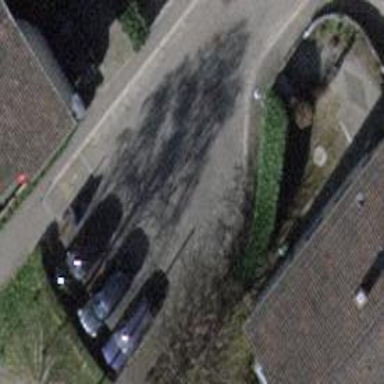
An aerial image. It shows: Asphalt sidewalk.